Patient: sex M, age 48
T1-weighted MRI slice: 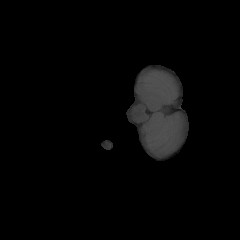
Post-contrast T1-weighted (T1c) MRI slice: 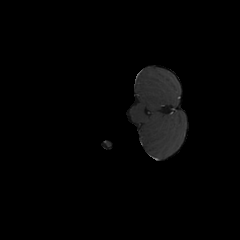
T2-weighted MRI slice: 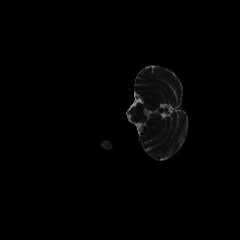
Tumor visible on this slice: no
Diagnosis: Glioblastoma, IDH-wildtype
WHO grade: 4